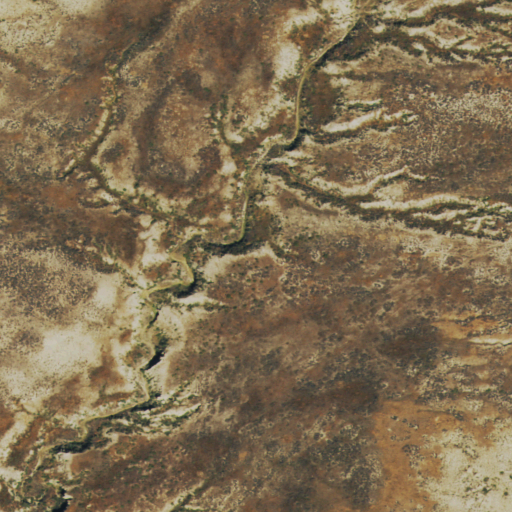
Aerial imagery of valley in Colorado named Elk Springs Draw containing only shrub